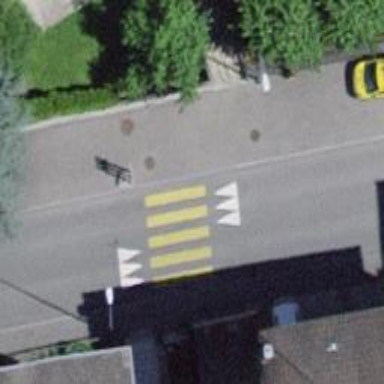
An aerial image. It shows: Uncontrolled road crossing.